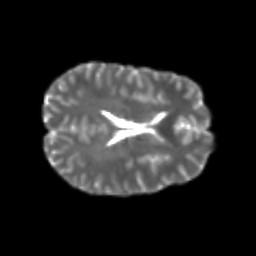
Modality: T2w
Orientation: axial
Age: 24
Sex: female
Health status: healthy
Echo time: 0.074 s